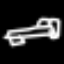
Label: bed